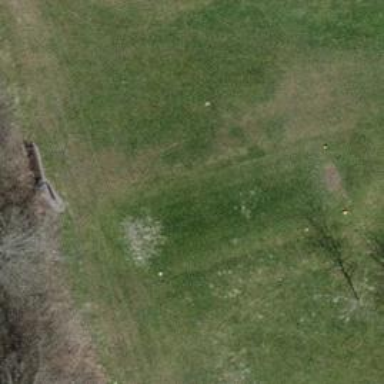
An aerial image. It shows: Golf tee.